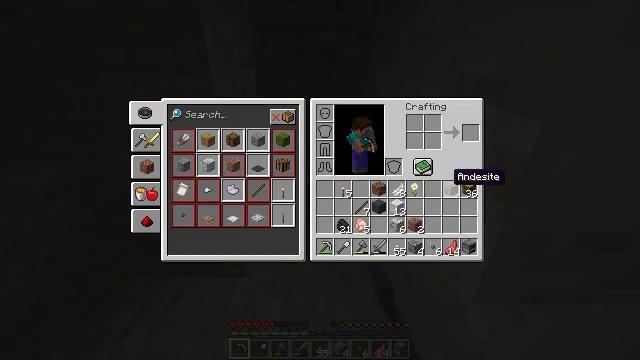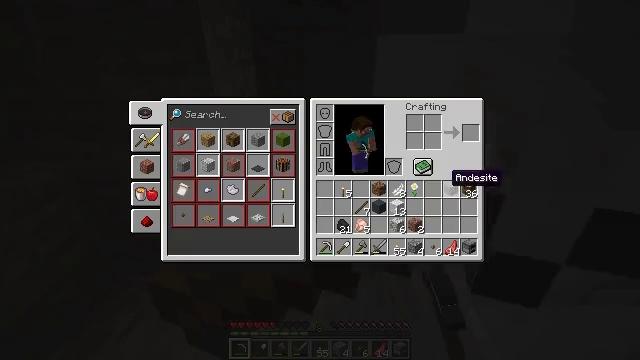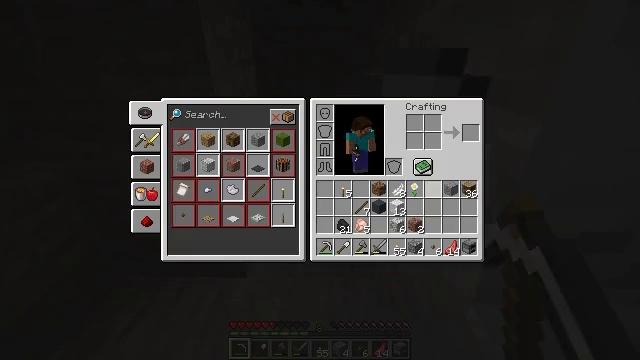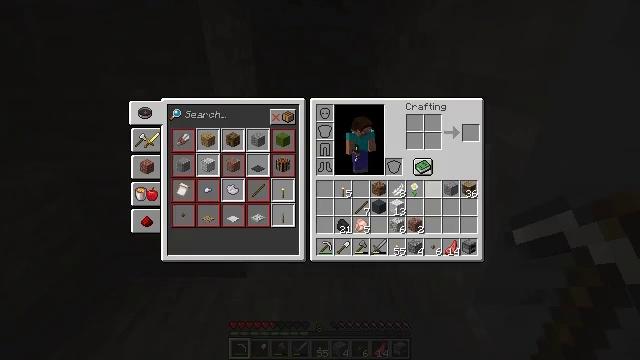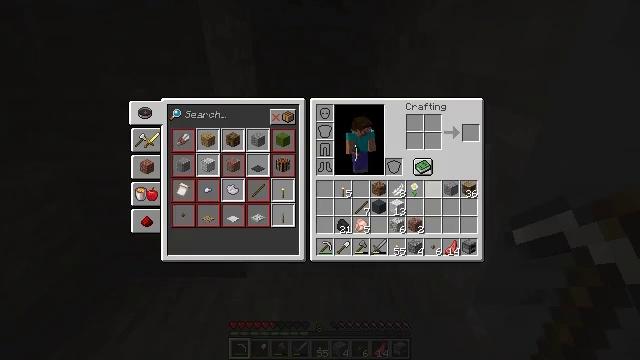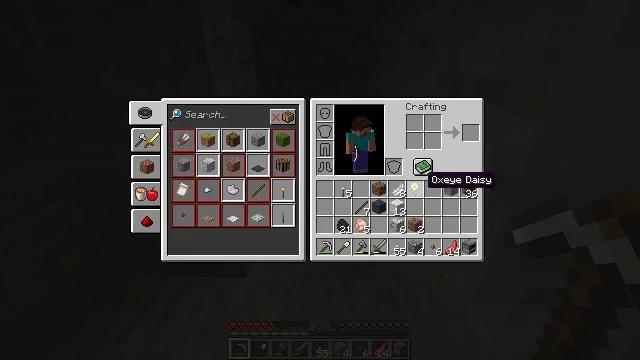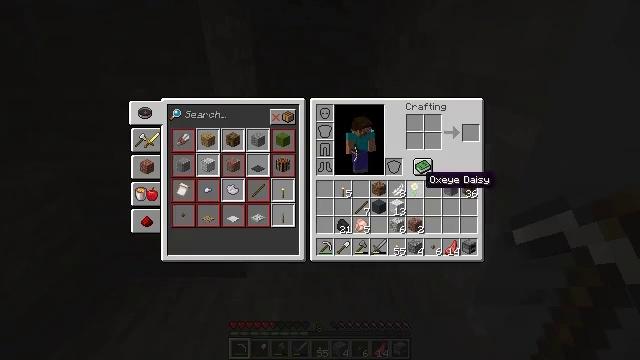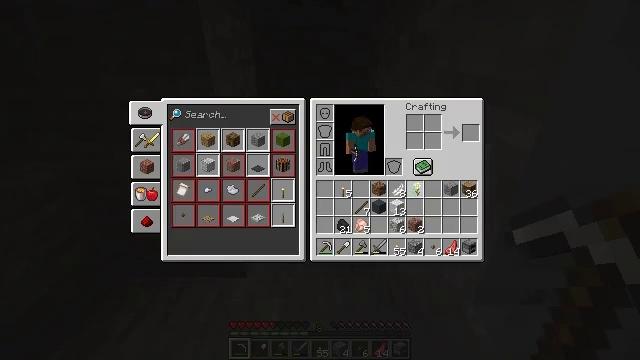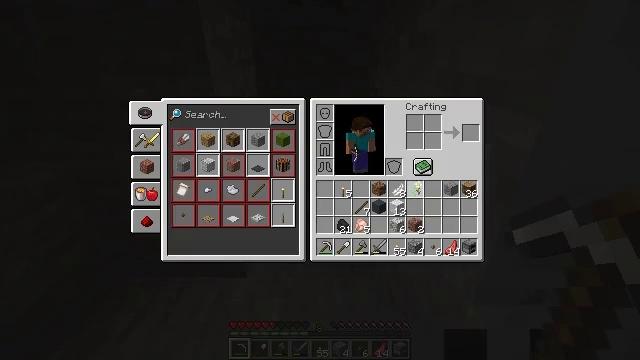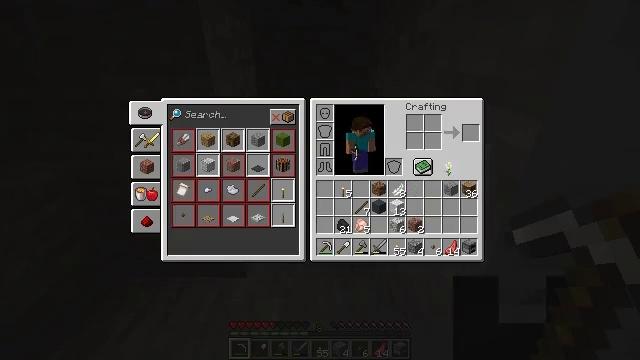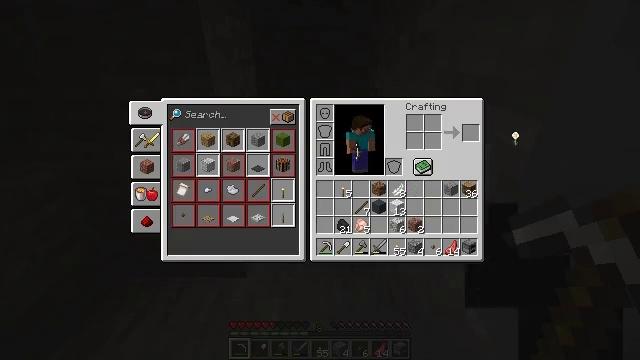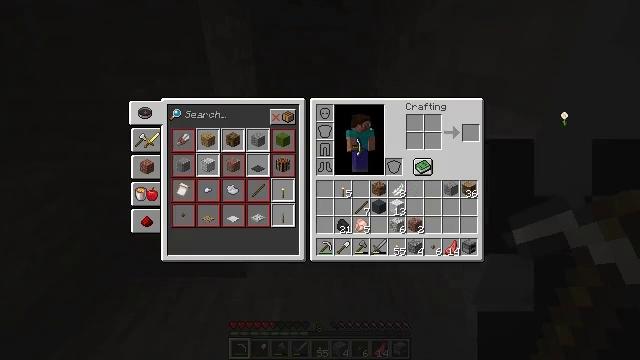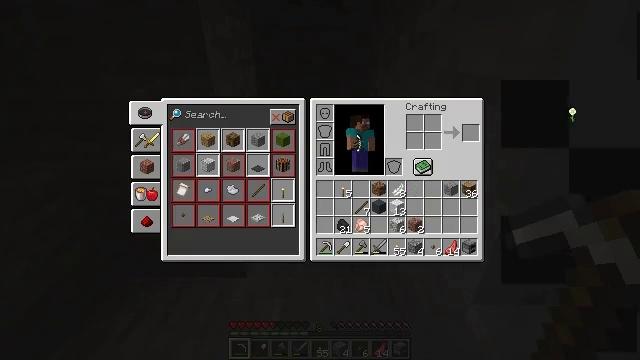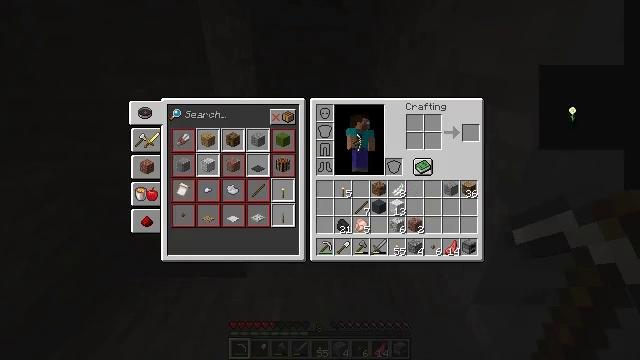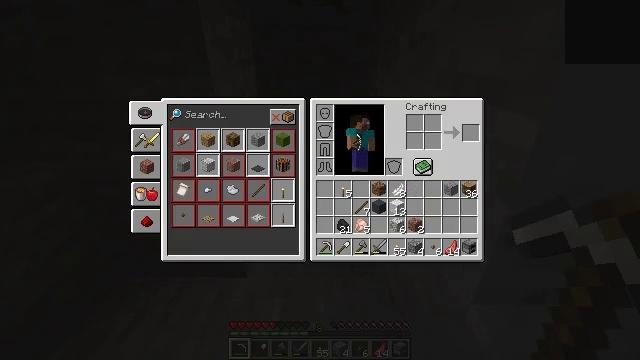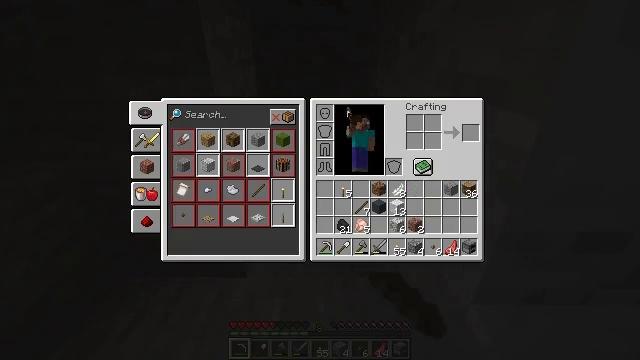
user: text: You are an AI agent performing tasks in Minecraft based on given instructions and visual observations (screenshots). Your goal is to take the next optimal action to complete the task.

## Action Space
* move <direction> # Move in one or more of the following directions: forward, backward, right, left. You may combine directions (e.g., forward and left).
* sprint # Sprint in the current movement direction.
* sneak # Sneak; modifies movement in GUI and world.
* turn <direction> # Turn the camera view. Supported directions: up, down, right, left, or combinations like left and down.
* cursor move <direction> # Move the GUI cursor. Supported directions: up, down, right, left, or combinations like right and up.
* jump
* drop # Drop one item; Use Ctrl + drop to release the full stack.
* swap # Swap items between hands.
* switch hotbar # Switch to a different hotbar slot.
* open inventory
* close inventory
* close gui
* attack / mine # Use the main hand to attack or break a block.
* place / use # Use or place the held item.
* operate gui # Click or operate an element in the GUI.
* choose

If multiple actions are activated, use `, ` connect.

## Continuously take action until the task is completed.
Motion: motion action
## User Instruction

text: Remove an oxeye daisy from the inventory.
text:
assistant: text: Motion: open gui
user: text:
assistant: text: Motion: no_op
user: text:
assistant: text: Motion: no_op
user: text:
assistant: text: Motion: no_op
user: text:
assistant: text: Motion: no_op
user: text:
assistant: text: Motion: no_op
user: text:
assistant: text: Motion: operate gui
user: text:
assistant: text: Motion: operate gui
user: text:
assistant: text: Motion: cursor move right and up
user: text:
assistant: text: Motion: cursor move right and up
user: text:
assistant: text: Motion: cursor move right and up
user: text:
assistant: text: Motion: cursor move right, operate gui
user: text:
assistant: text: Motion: operate gui
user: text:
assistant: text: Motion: no_op
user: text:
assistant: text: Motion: cursor move left and down
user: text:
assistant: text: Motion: cursor move left and down
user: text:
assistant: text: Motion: cursor move left and down
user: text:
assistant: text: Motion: cursor move left
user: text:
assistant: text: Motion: no_op